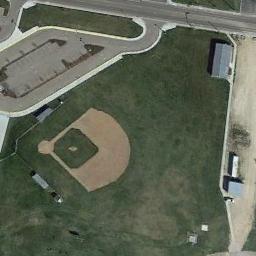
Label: baseball_diamond